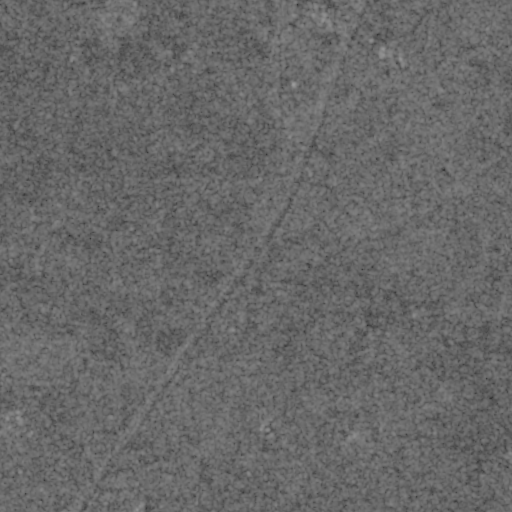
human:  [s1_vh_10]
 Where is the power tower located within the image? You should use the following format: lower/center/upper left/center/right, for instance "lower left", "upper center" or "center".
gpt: The power tower is located in the left of the image.
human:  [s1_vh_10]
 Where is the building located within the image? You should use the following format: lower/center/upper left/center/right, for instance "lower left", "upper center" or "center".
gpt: There is no building in the image.

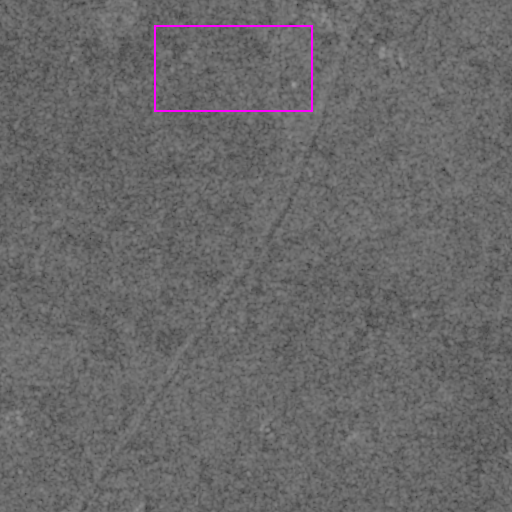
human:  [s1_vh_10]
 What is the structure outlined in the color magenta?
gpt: There is no magenta outline.
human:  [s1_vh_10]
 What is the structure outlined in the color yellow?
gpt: There is no structure outlined in yellow.